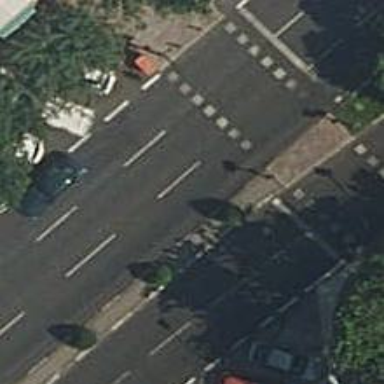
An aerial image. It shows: Kerb serving as barrier.